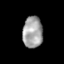
Tissue: skin
Cell type: Epithelial cells
Senescence score: 0.2862
Nuclear area (px): 614
Mean DAPI intensity: 161.932